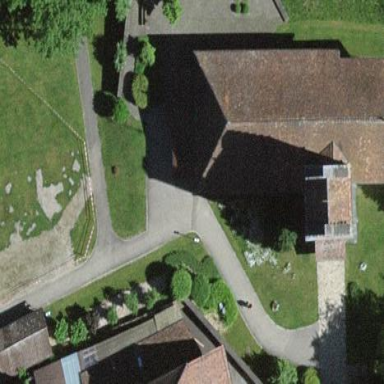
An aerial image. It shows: Church which is place of worship.